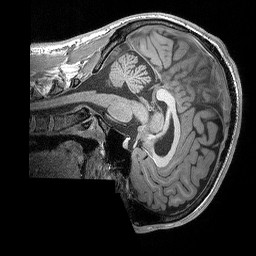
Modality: T1w
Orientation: sagittal
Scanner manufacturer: siemens
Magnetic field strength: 3 T
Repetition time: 2.3 s
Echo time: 0.00298 s